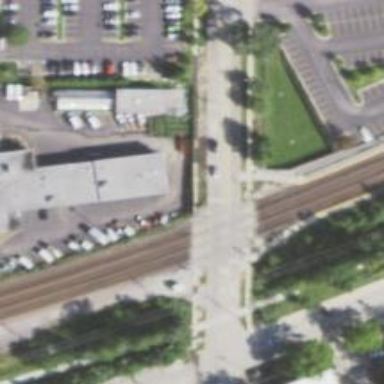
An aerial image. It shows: Railway crossing.